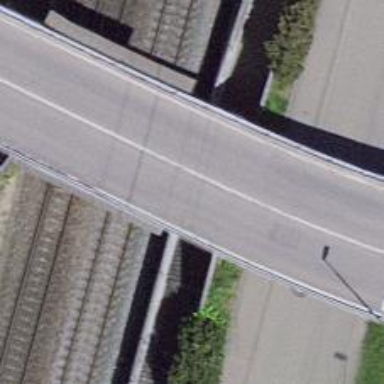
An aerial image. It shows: Footway with asphalt surface going through tunnel.